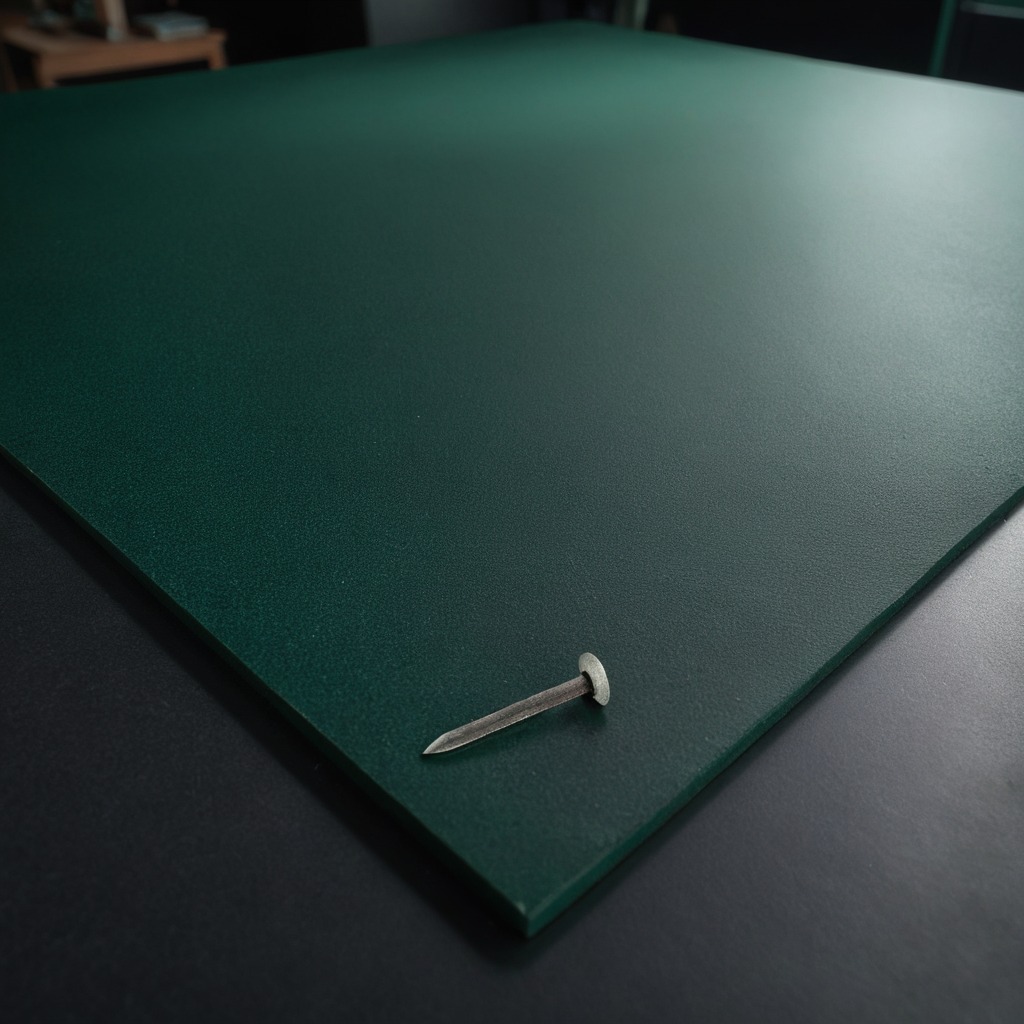
An iron nail is lying on a clean granite tabletop.